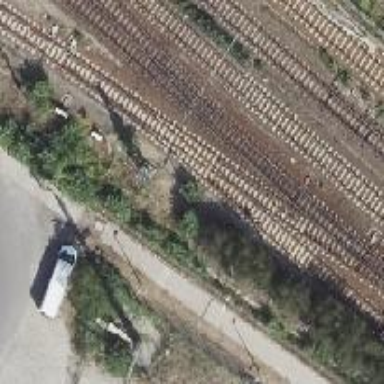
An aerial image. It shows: Rail yard with electrified contact lines for railway operations.